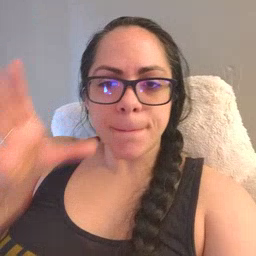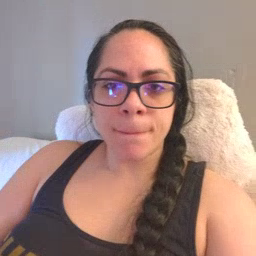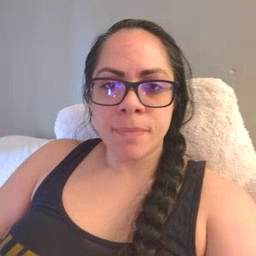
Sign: farm